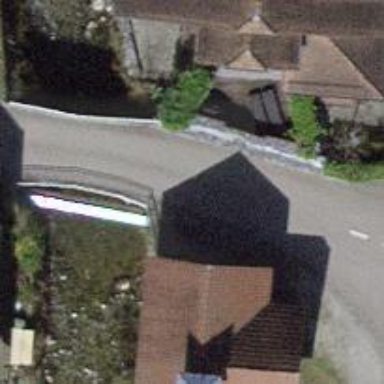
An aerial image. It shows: Residential road with bridge.